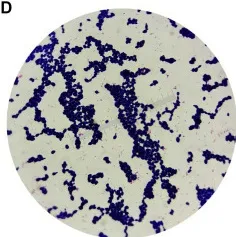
Morphological characteristics of Fusarium solani. (C-F) The morphologies of Fusarium solani were observed using a KOH fungal smear test (magnification 10 x 100), Gram staining (magnification 10 x 100), lactic acid phenol cotton blue staining (magnification 10 x 40), and fungal fluorescent staining (magnification 10 x 100).
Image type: pathology (gram)